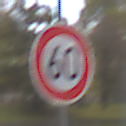
Verkehrszeichen: Geschwindigkeit60
Umgebung: Outdoor, Nature
Tageszeit: MorningAfternoon
Wetter: Overcast
Licht: Natural
Jahreszeit: Autumn
Kontrast: LowContrast